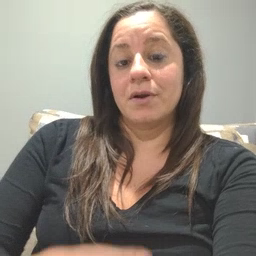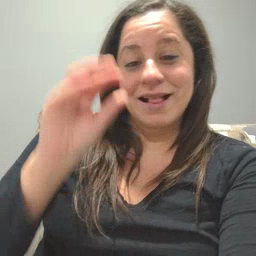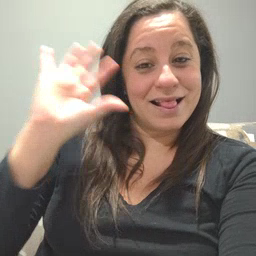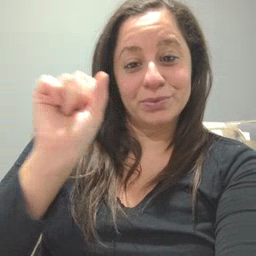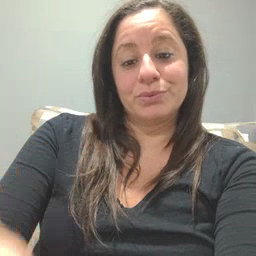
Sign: loud